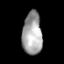
Tissue: prostate
Cell type: Myeloid cells
Senescence score: 0.712
Nuclear area (px): 819
Mean DAPI intensity: 164.519